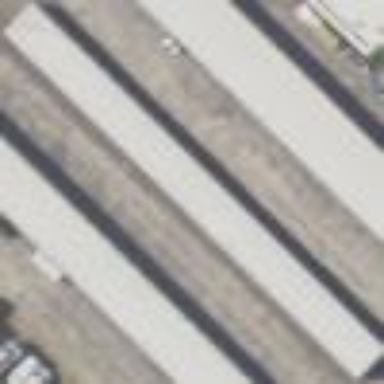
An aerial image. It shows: Group of garages.